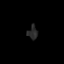
Tissue: prostate
Cell type: T cells
Senescence score: 0.3561
Nuclear area (px): 129
Mean DAPI intensity: 40.783